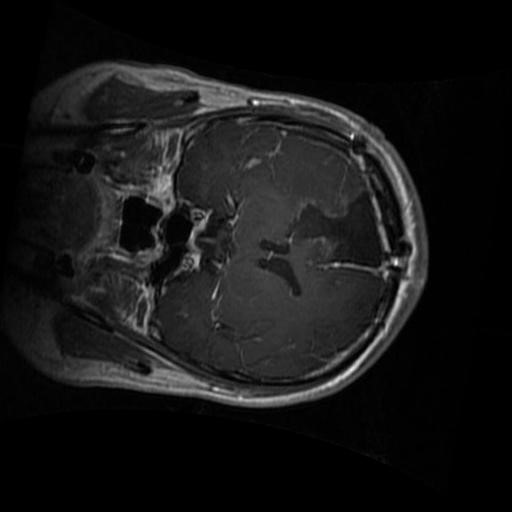
Label: brain_glioma